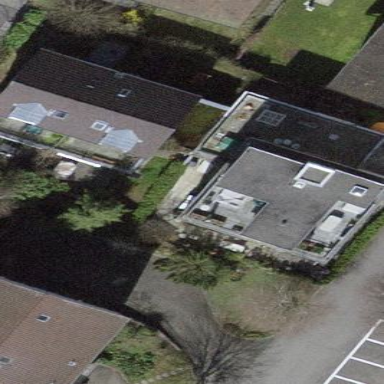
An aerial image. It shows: Building.